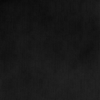
Label: dusty